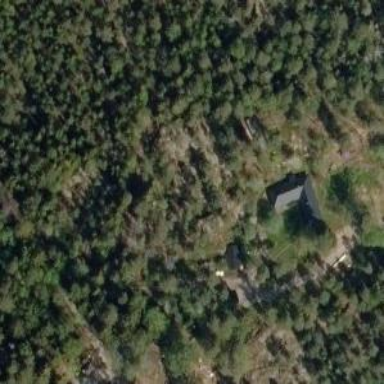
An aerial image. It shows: Driveway.